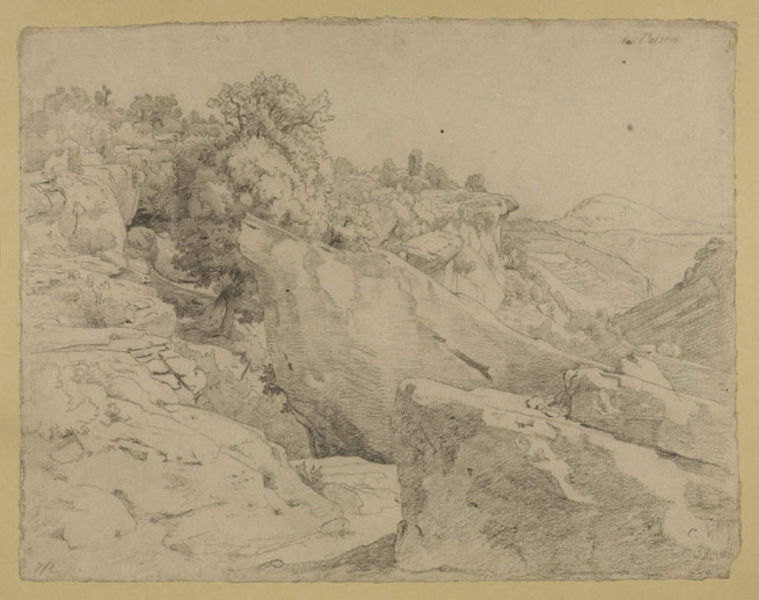
Titel: Felsenterrain bei Vaison-la-Romaine
Künstler: Johann Wilhelm Schirmer
Standort: Karlsruhe
Institution: Staatliche Kunsthalle Karlsruhe
Schlagwörter: baum, berg, felsen, gestein, himmel, schatten, wasser, bäume, grün, impressionismus, landschaft, äste, grau, hell, licht, schwarz, skizze, zeichnung, weg, alt, richter, stein, steine, signatur, ast, baumstamm, feld, ferne, horizont, hügel, natur, busch, büsche, gebüsch, sträucher, blatt, pflanze, pflanzen, höhle, renaissance, rokoko, tal, wald, anhöhe, schrift, papier, italien, berge, fels, gebirge, hang, klippen, grafik, graphik, vergilbt, schlucht, signiert, rand, französisch, romantik, deutsch, name, helligkeit, linear, druck, schraffur, radierung, schraffiert, bleistift, entwurf, flecken, kontraste, malerisch, schiefer, schreiben, laubbäume, plateau, koch, canyon, schroff, goethezeit, graphit, bleistifft, felslandschaft, kleinformat, nordalpin, 1600, auarelle, geschlossene formen